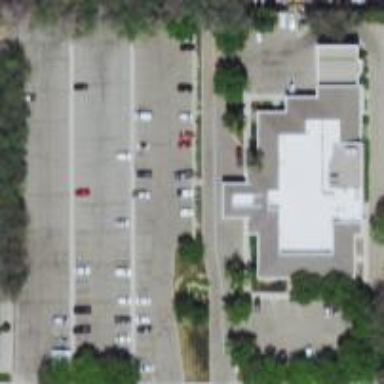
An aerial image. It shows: Healthcare facility identified as hospital.